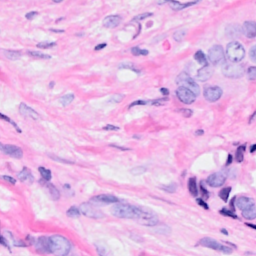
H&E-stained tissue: Breast